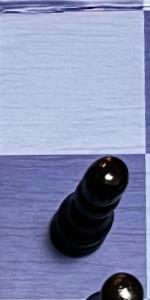
Label: Pawn_Black